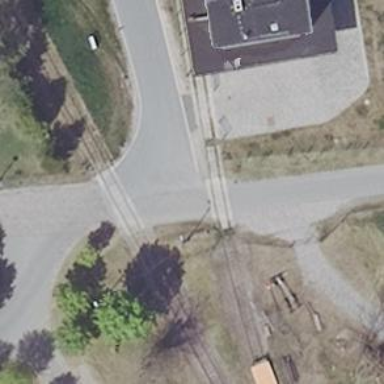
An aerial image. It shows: Level crossing along the railway.